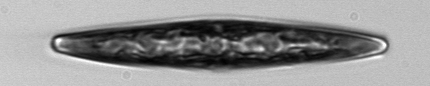
Label: Pleurosigma